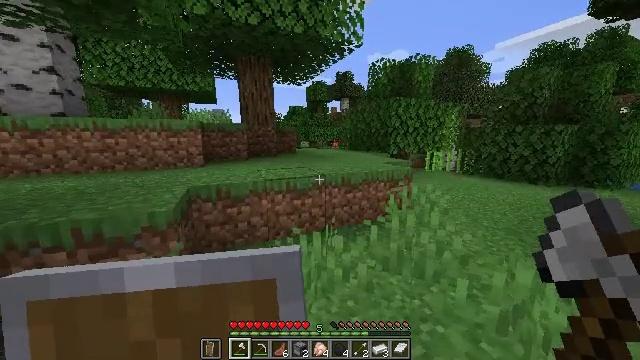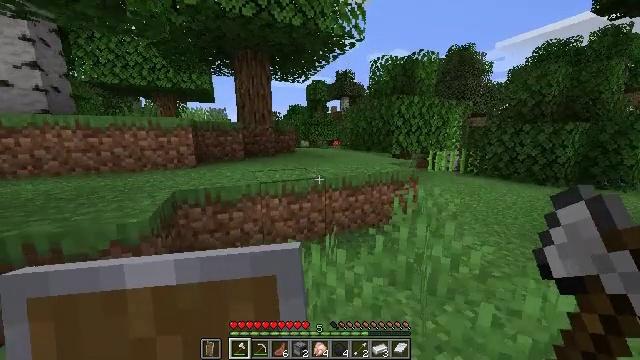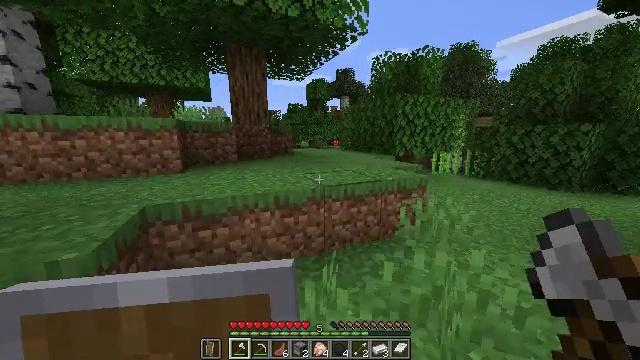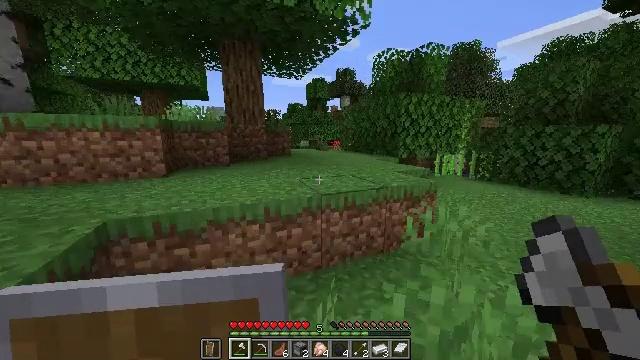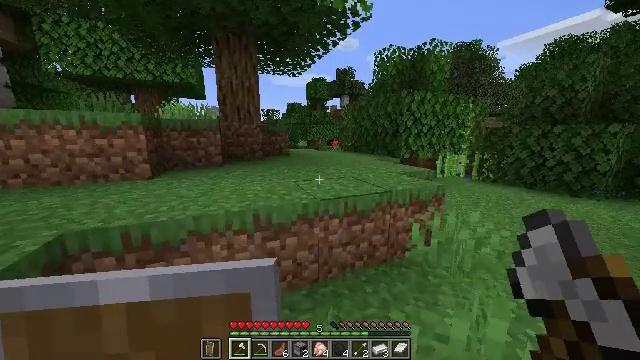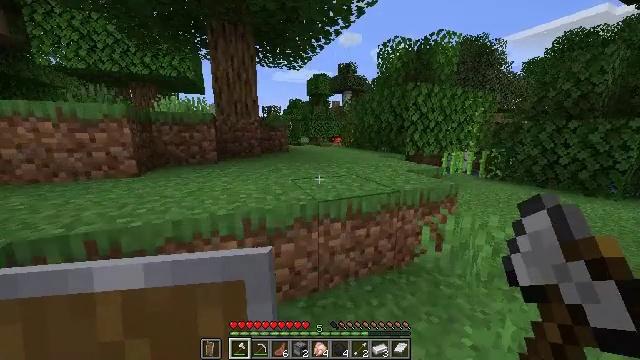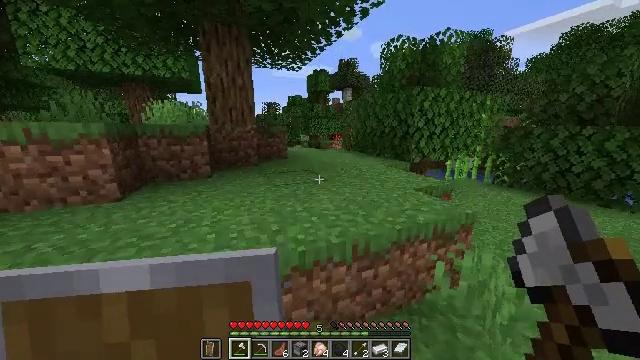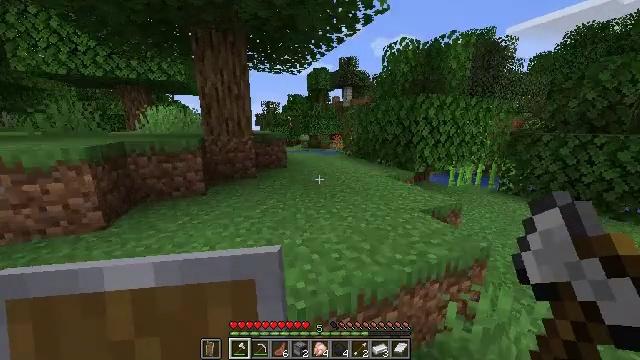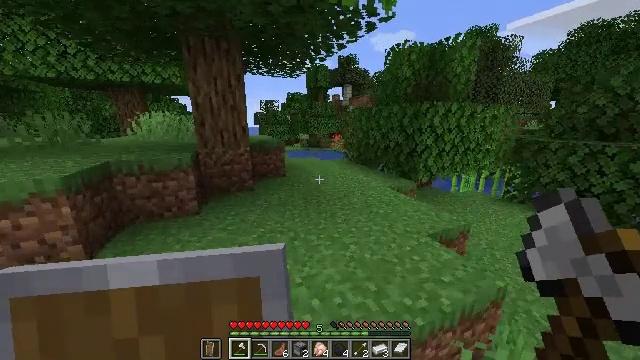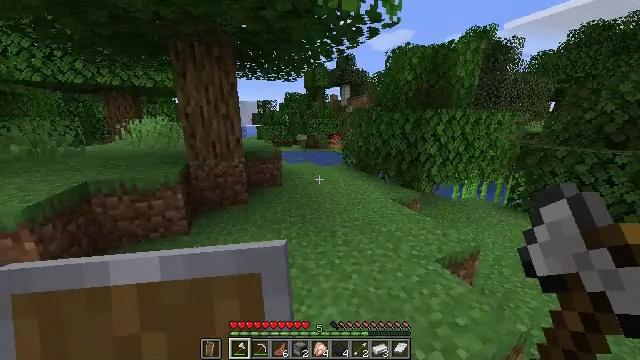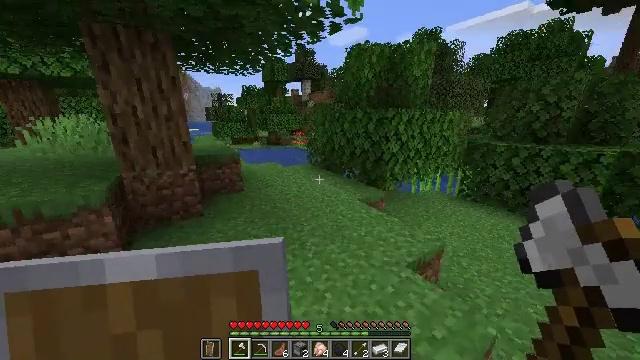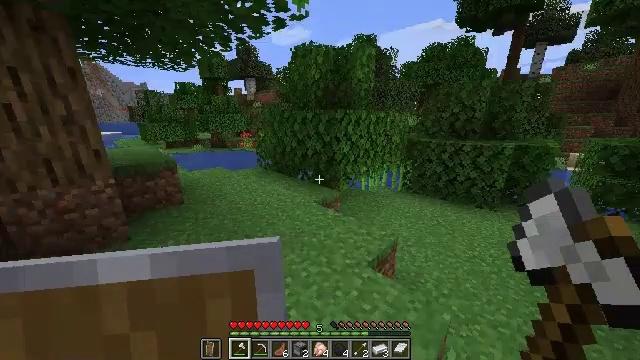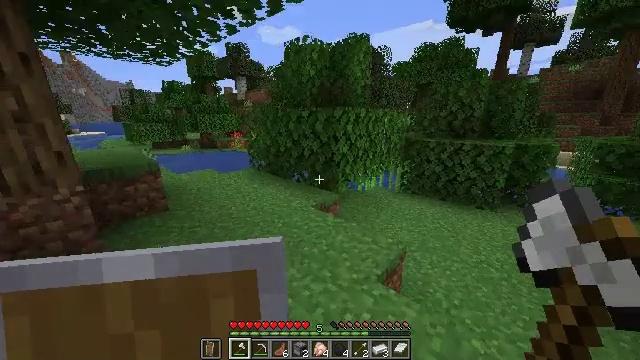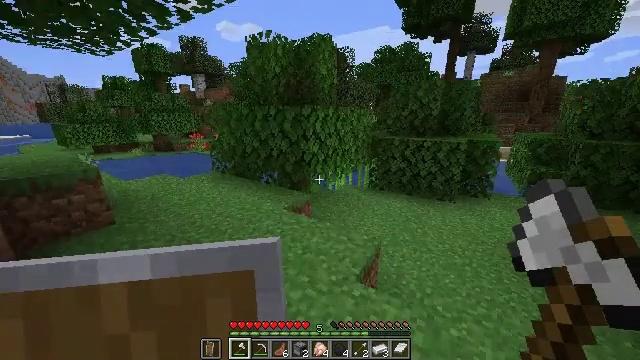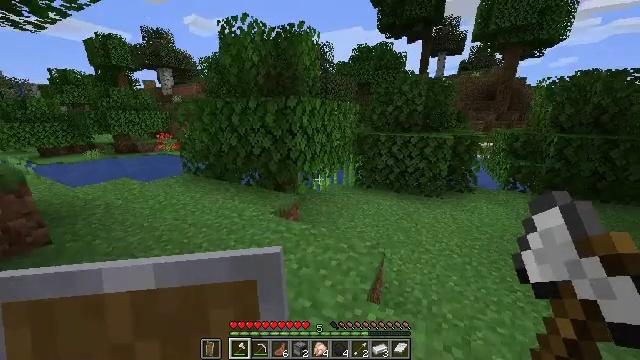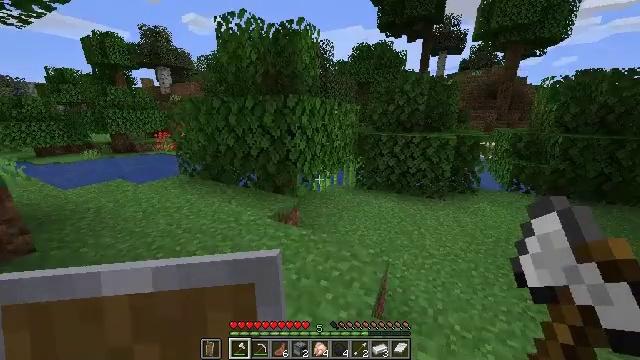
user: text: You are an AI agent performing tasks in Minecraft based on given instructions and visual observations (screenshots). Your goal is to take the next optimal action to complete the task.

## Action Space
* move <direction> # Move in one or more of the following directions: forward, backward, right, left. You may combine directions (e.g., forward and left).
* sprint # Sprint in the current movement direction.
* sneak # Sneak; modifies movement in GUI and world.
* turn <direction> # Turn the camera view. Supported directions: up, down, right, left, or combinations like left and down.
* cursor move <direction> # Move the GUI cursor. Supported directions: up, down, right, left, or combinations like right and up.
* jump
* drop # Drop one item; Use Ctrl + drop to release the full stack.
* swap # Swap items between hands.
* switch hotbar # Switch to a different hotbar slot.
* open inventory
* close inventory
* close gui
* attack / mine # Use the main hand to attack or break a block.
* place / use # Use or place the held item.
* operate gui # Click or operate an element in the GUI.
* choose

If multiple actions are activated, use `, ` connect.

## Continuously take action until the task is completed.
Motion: motion action
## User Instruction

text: Cut down the sugar cane stalks.
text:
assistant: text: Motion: move forward, sprint
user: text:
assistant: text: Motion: move forward, sprint
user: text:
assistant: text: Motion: move forward, sprint
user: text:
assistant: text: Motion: move forward, sprint
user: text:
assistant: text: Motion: move forward, sprint, turn down
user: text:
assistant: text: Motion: move forward, sprint, jump
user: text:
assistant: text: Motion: move forward, sprint, jump
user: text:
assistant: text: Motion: move forward, sprint, jump
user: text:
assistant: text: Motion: move forward, sprint, jump
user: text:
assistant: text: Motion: move forward, sprint, turn right and down, jump
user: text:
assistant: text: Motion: move forward, sprint, turn right
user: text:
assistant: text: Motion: move forward, sprint, turn right
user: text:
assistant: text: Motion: move forward, sprint, turn right
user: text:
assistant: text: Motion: move forward and move right, sprint, turn right
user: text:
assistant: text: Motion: move forward and move right, sprint
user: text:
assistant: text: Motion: move forward and move right, sprint
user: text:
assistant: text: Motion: move forward and move right, sprint
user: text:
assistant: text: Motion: move forward and move right, sprint
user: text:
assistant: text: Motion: move forward and move right, sprint, turn left
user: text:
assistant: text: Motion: move forward and move right, sprint, turn left
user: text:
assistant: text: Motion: move forward and move right, sprint, turn left and up
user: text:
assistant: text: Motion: move forward and move right, sprint, turn left
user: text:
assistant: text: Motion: move forward and move right, sprint
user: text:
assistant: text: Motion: move forward and move right, sprint
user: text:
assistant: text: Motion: move forward and move right, sprint
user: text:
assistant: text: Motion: move forward and move right, sprint
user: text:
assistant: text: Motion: move forward and move right, sprint
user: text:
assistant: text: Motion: move forward and move right, sprint
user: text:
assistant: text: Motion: move forward and move right, sprint, turn right
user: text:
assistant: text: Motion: move forward and move right, sprint